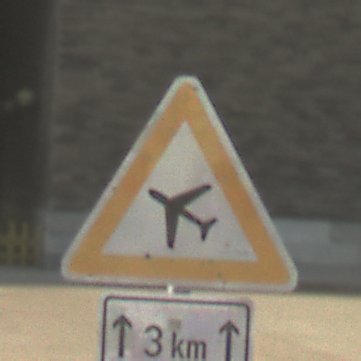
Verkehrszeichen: FlugbetriebRechts
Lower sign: LaengeEinerStrecke2
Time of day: MorningAfternoon
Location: Outdoor (Suburban)
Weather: Clear
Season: NotSpecified
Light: Natural